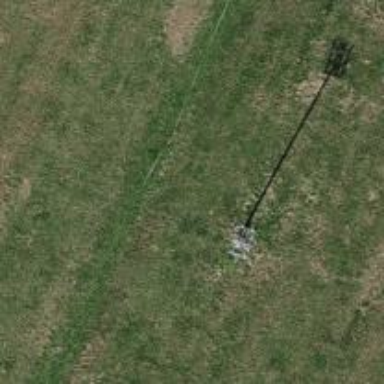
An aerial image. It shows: Power pole.